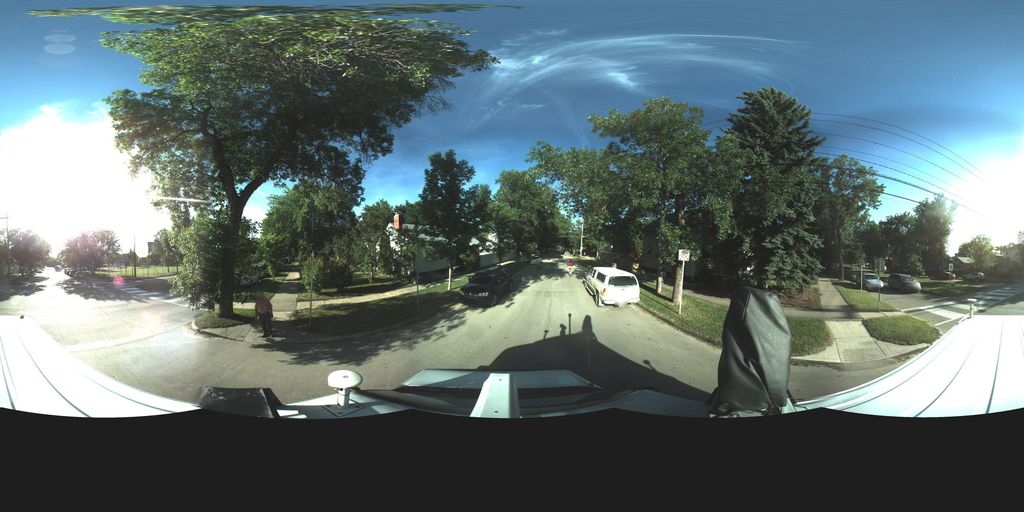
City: saskatoon